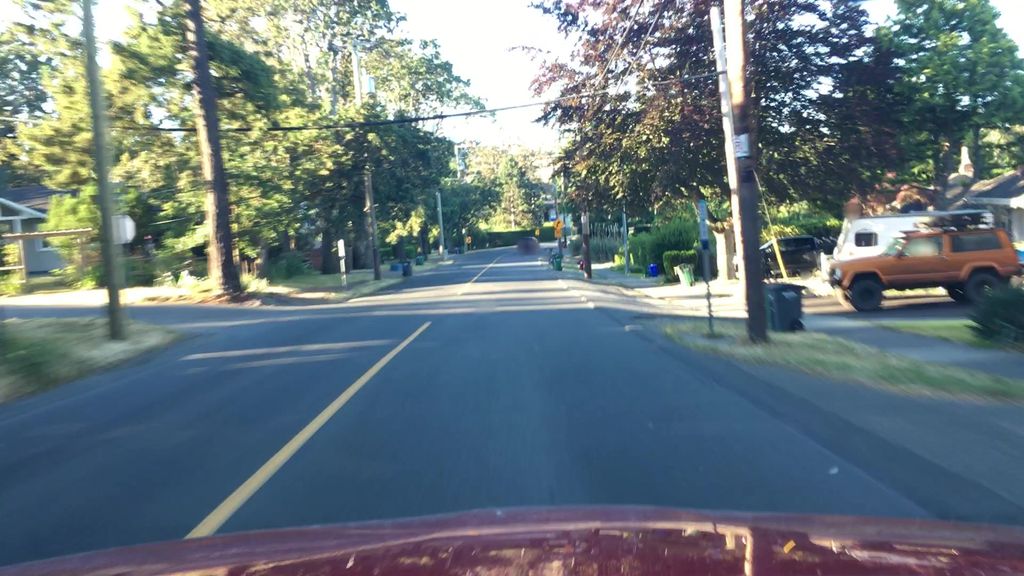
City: victoria